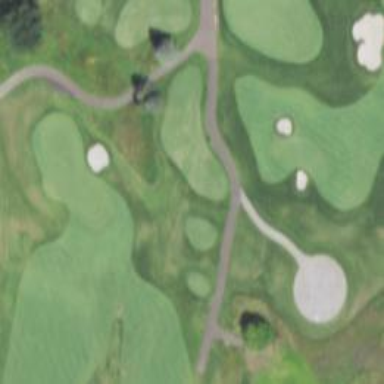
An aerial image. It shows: Path used for both walking and golf.